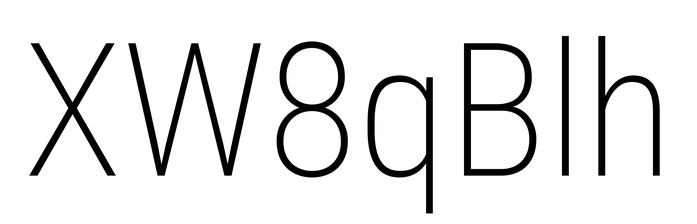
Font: Roboto_Condensed_ExtraLight